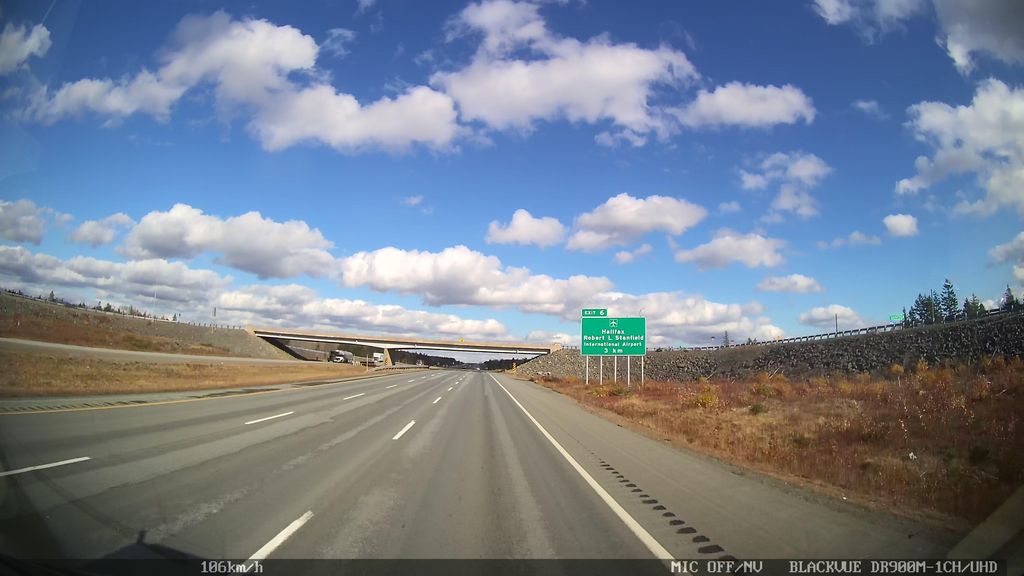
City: halifax